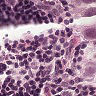
Metastatic tissue present: yes